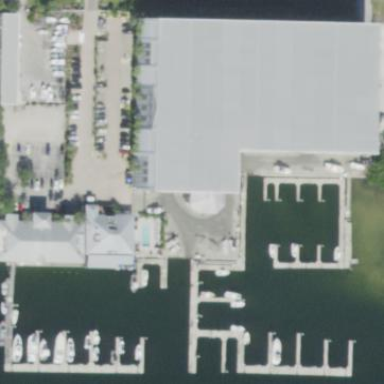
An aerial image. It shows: Marina on leisure land.